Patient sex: M
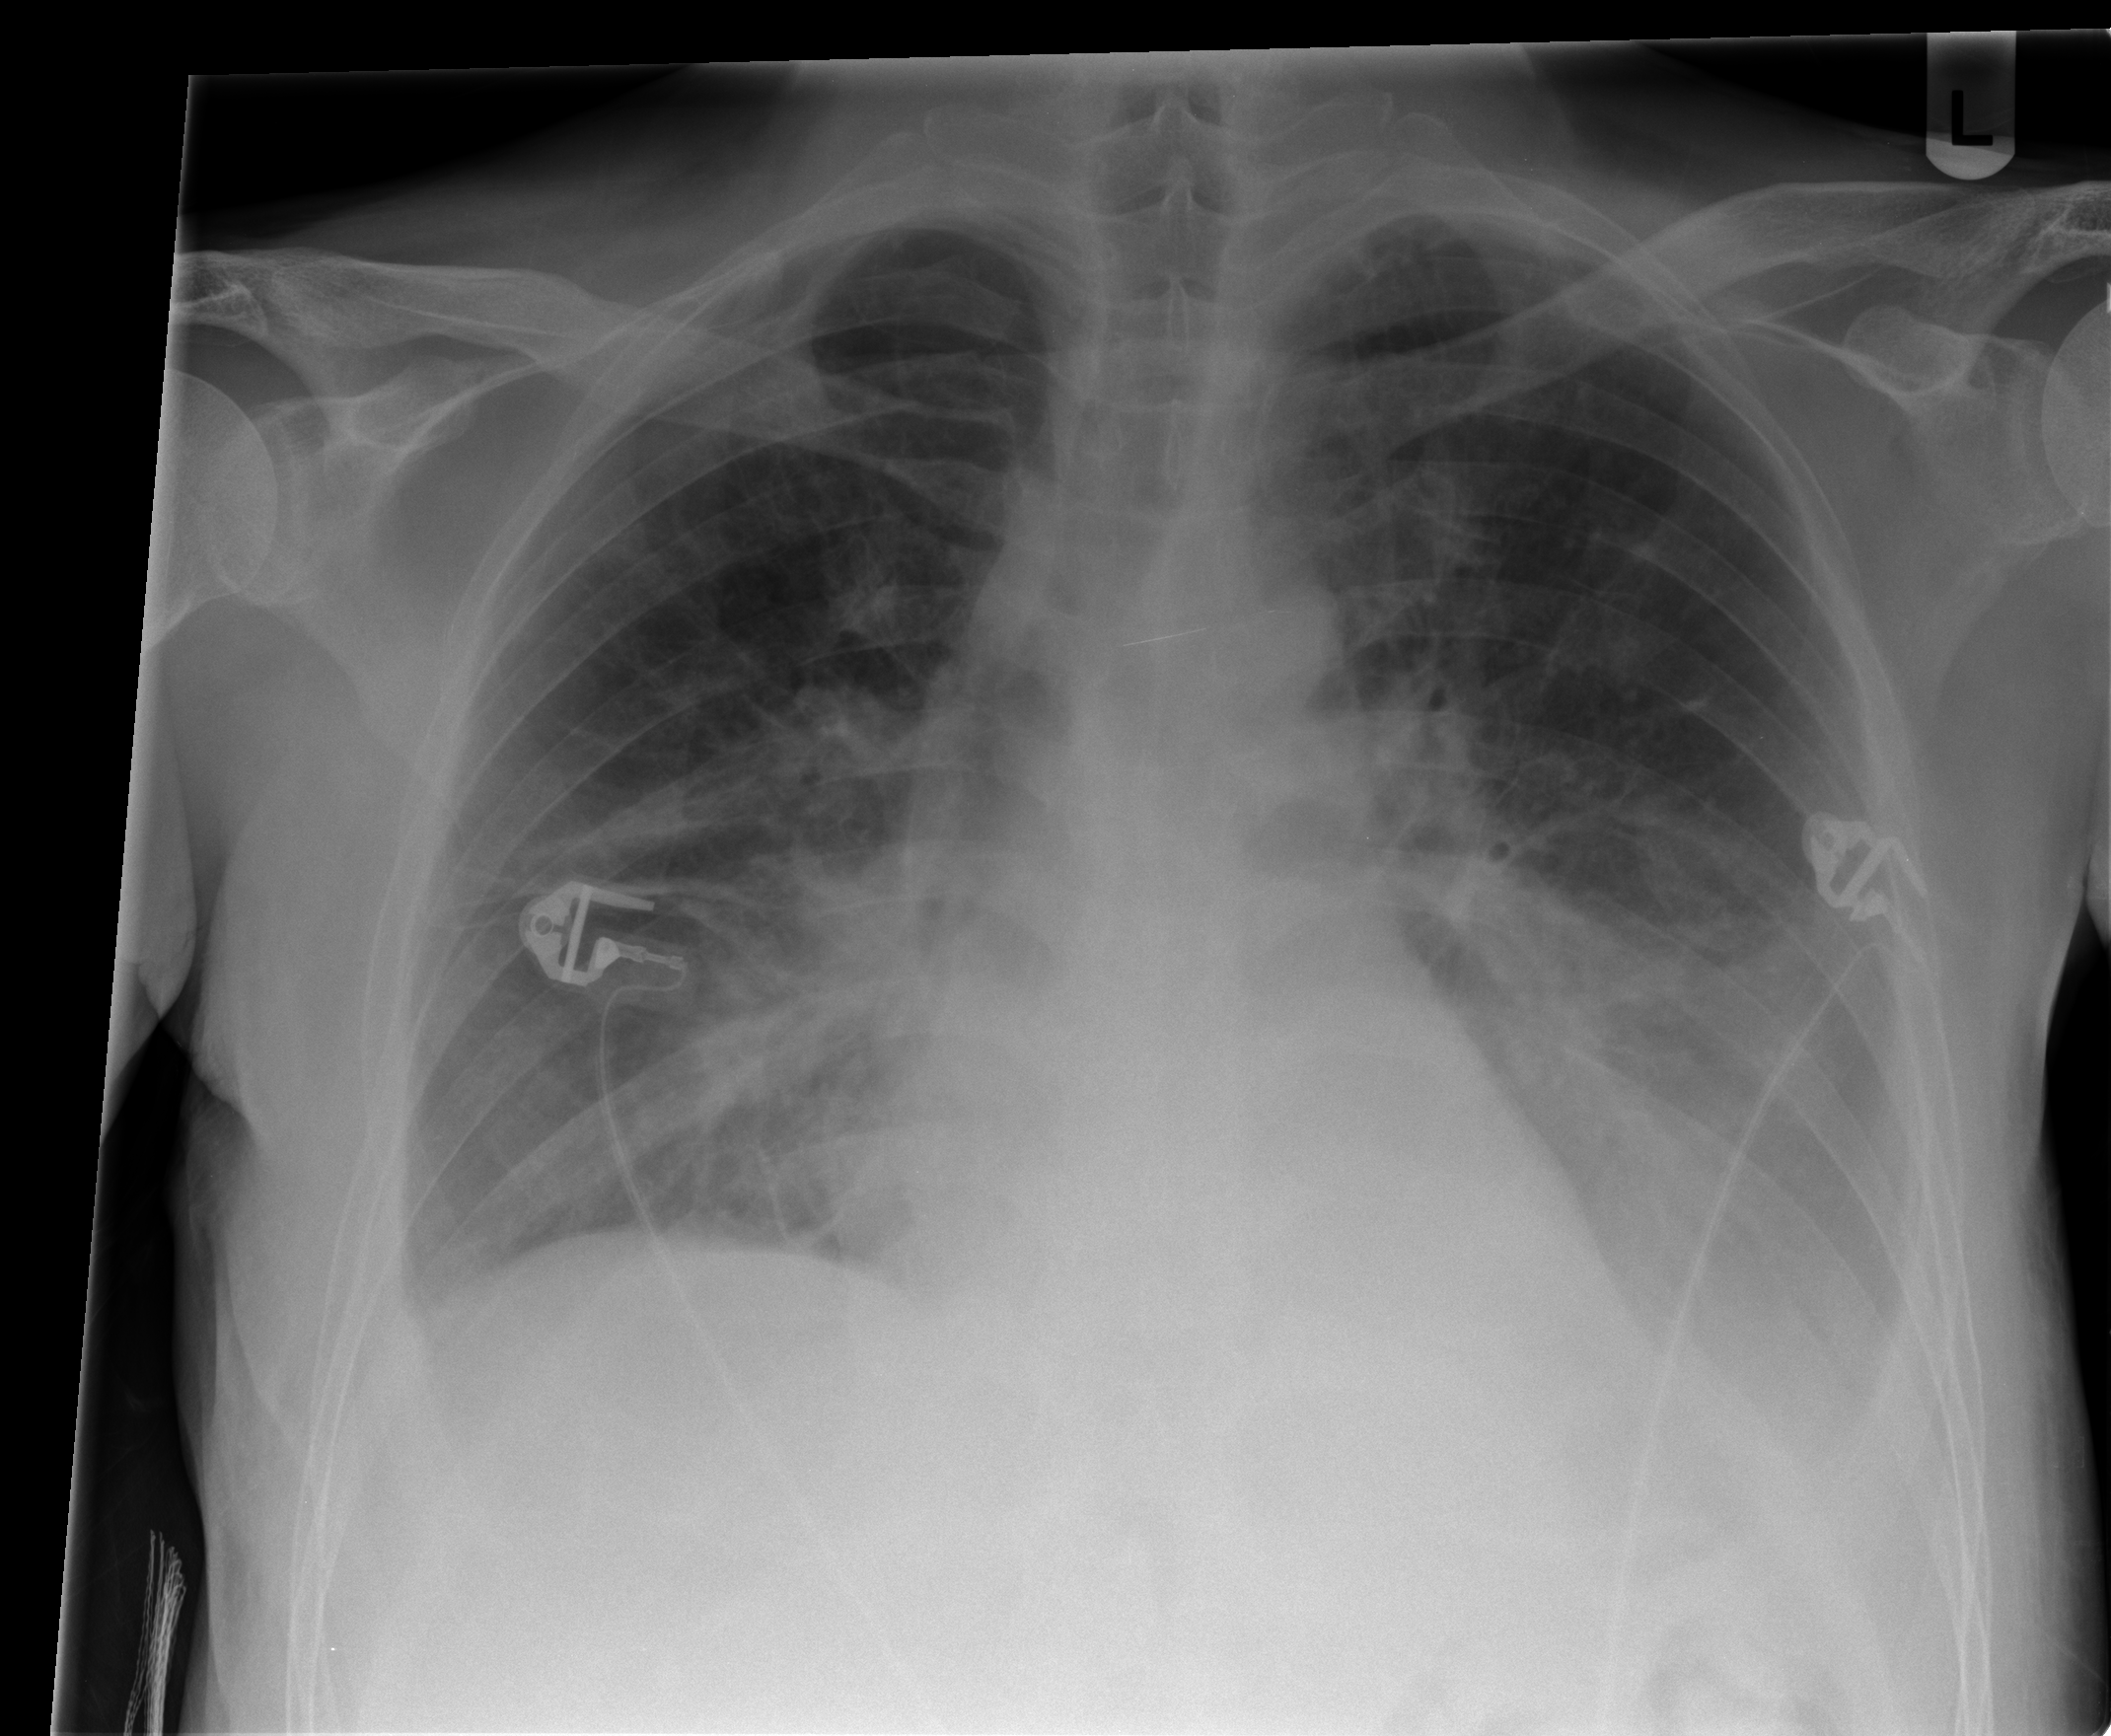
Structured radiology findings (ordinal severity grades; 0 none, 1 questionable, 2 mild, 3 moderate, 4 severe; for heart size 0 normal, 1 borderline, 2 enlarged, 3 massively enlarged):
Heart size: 0
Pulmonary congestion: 2
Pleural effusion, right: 1
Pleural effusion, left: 2
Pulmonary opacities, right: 0
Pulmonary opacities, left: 0
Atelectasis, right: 2
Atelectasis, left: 2